Question: This is a follow-up to his question: <URL>
Again I'm stuck with my CSS for a project involving divs with triangle borders at the bottom:
I want a row of cascading divs to look like this (lower tringle colored red for demonstration purposes):

My code now looks like this:
'''
html, body {
padding: 0; margin: 0;
color: white;
}
.top {
background-color: #282C34;
height: 500px;
width: 100%;
position: relative;
}
.bottom {
background-color: #3B3E48;
height: 500px;
width: 100%;
}
.triangle {
border-left: 50vw solid transparent;
border-right: 50vw solid transparent;
width: 0;
height: 0;
bottom: -40px;
content: "";
display: block;
position: absolute;
overflow: hidden;
left:0;right:0;
margin:auto;
}
.upperTriangle {
border-top: 40px solid #282C34;
}
.lowerTriangle {
border-top: 40px solid red;
}
'''
'''
<div class="top">
<div class="triangle upperTriangle"></div>
</div>
<div class="bottom">
<div class="triangle lowerTriangle"></div>
</div>
<div class="top">
<div class="triangle"></div>
</div>
'''
Code on JSFiddle: <URL>
My problems:
- -
Thanks a lot in advance for the help.
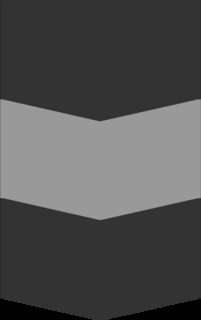
Answer: By adding 'position:relative;' to your '.bottom' class and adding 'z-index:100;' to your '.triangle' class I was able to get your triangles to appear the way you want them to.
See my fiddle: <URL>
z-index sets the "layer" that an object appears on (higher number = closer to the user). It can only be applied to 'positioned' elements, but your absolute-positioned triangles qualify.